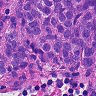
Metastatic tissue present: yes